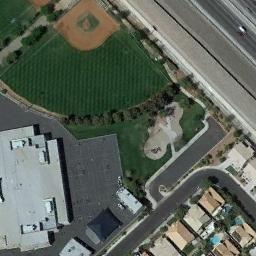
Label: baseball_diamond